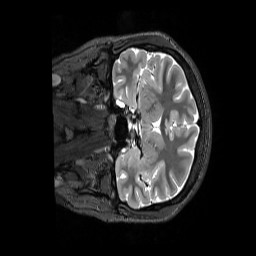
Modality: T2w
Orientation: coronal
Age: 26
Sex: female
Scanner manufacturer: siemens
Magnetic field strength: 3 T
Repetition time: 3.2 s
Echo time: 0.728 s